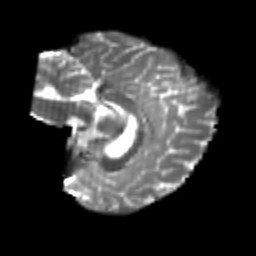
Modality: T2w
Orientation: sagittal
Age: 22
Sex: female
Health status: healthy
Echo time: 0.074 s